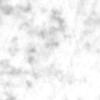
Label: no_change